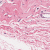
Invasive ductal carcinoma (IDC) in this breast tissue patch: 0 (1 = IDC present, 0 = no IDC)